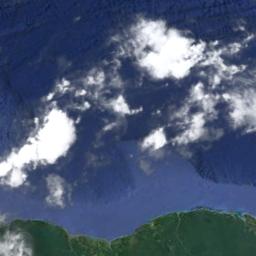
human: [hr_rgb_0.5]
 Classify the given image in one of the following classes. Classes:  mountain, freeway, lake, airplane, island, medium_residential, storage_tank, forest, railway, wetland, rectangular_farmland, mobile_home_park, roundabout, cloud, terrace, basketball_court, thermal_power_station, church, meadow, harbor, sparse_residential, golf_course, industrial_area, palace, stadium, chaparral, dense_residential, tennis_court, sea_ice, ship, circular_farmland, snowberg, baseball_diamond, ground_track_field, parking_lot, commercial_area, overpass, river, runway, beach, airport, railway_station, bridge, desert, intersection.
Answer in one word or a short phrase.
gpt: cloud